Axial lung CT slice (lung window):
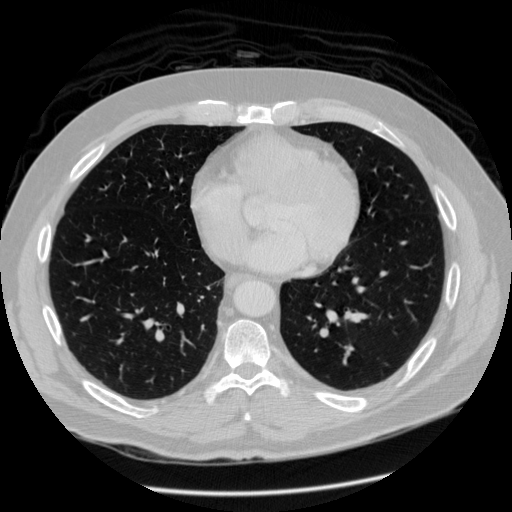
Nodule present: no